Interaction volume radius: 10 \u00c5
Interaction volume height: 35 \u00c5
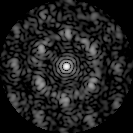
Disorder parameter: 0.6215